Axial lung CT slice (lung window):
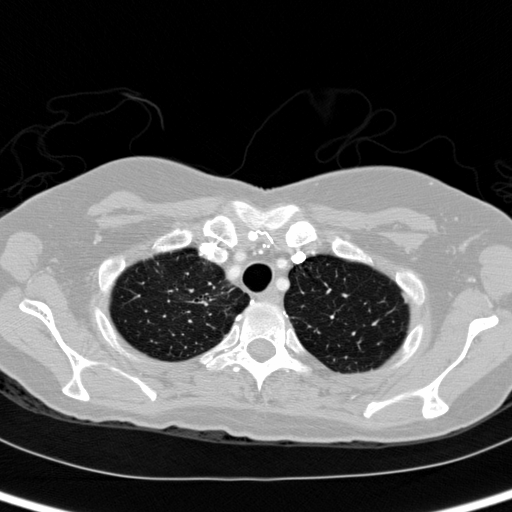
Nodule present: no